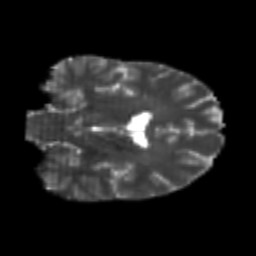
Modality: T2w
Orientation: coronal
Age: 26
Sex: male
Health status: healthy
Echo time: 0.074 s